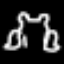
Label: frog